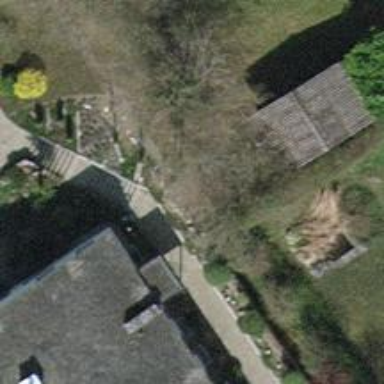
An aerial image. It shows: Set of steps on the road.